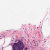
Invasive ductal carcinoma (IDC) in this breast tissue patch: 0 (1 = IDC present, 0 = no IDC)